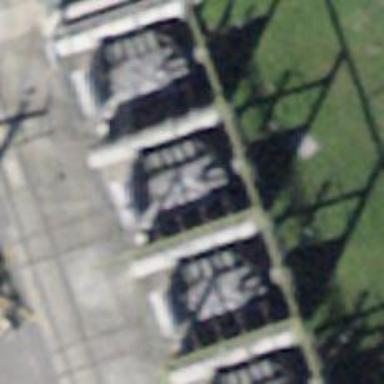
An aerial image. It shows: Transformer.